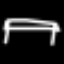
Label: bed